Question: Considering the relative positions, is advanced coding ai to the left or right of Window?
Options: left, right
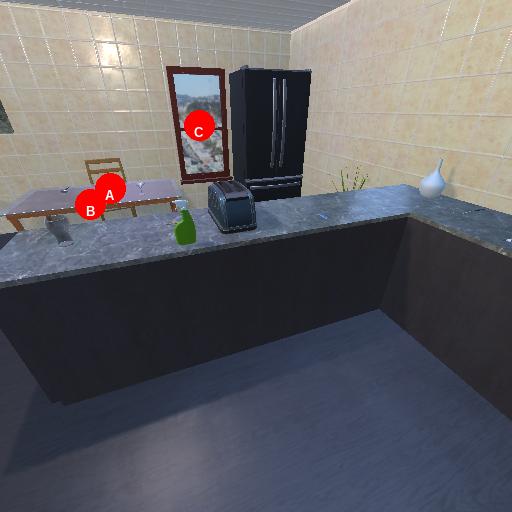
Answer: left